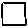
Label: square